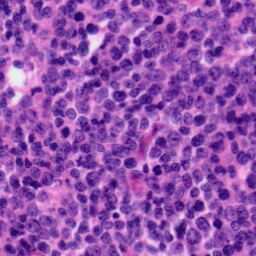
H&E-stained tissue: Tonsil